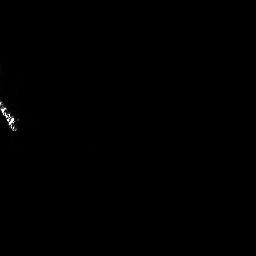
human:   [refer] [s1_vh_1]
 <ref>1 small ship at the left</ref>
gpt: <box>[[0, 38, 6, 50, 0]]</box>